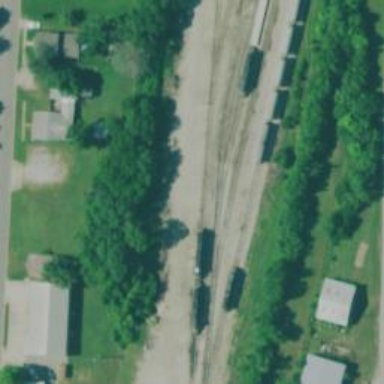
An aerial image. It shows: Railway yard in service.